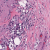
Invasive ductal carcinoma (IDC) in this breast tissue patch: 1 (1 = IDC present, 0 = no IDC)